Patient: sex F, age 66
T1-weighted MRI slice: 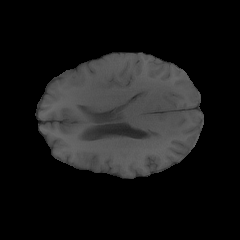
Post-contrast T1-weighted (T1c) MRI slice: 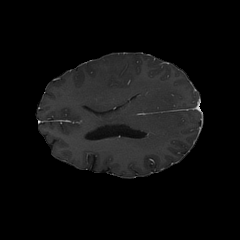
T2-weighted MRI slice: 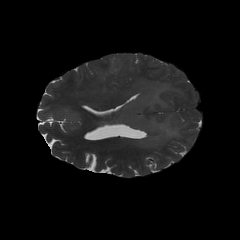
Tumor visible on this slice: yes
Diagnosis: Astrocytoma, IDH-wildtype
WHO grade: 2